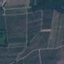
Label: PermanentCrop